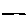
Label: line